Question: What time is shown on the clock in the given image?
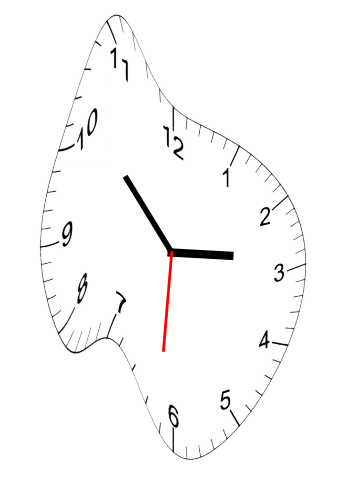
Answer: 02:52:31